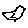
Label: bird